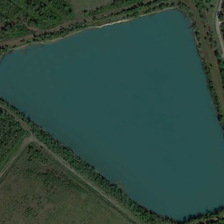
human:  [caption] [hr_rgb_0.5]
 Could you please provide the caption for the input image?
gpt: there is a trapezoid blue pond surrounded by trees on the meadow .

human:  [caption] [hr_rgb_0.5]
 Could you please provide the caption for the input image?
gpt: the trapezoidal pond with glaucous water .

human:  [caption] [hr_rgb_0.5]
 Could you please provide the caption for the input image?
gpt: there is a trapezoid blue pond surrounded by trees on the meadow .

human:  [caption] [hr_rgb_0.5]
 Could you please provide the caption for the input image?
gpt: a quadrangular cyan pond is surrounded by many green trees .

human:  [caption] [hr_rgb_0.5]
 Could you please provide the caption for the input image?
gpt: it is a quadrilateral pond surrounded by rows of trees and dirt roads .